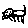
Label: cat